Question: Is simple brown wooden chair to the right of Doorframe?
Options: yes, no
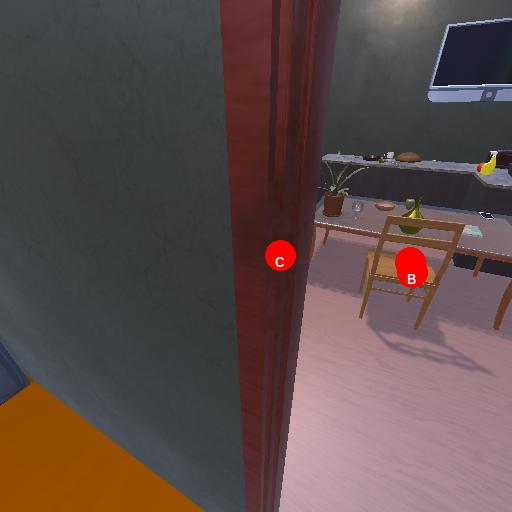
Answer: yes